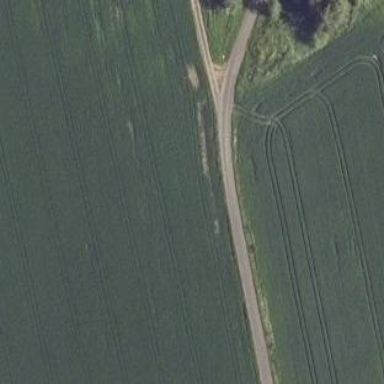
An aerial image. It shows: Unclassified road.